Question: I don't know if this is possible, but the client is adamant. He wants his navigation bar contents to be aligned along a "Fibonacci Spiral".
This thing:

I don't even think the CSS3 rotation aspect is functional in any browser currently, and I have no clue if any of the scripting languages would allow me even the faintest of possibilities to create a custom, curving track to force objects to follow instead of the standard (and pretty much only) horizontal and vertical alignment methods. However, I truly do embrace a good challenge. Backing down without an effort is hardly doing a good job.
If any of you know any possibility even of the greatest magnitude in how I might achieve this effect, I would be amazed. THank you for your time! If you think this is truly impossible to achieve in a current web browser, say so!
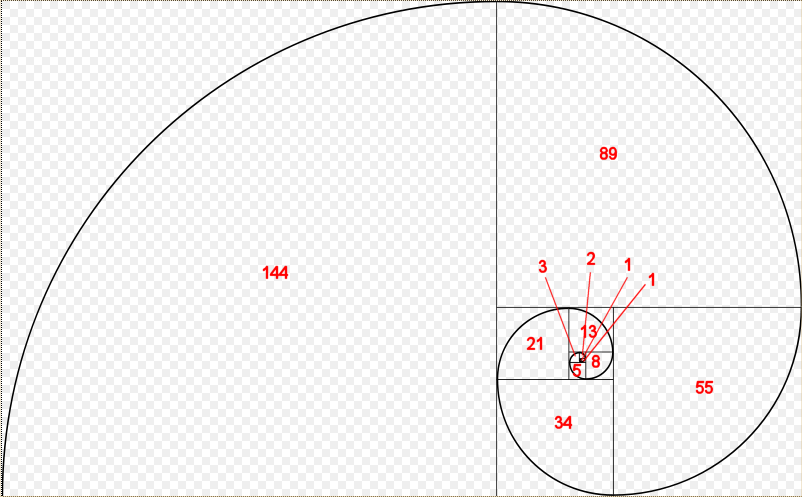
Answer: Interesting idea anyways. Hope you can make your client happy.
I thought i might chip in with something.
Found a jQuery-plugin that bends text along a curve:
<URL>
Perhaps one could make a layout of square divs of diminishing size and specify a curve for each one?
Possible div-layout if you turn it around: <URL>
The plugin specifies the curving from a radius-value and can curve upwards or downwards. It does not seem to be constructed for tilted curves, but that can perhaps be modified.
EDIT: I experimented a bit with the plugin, and i believe it certainly is possible to achieve the effect you need, albeit one does have to know trigonometry quite well (as far as i can tell) to make it function properly.
Another option, and the easiest way i can think of so far, is to make use of an old classic: Image map!
<URL>
Just photoshop a nice spiral image however you like and use image mapping to set linkable areas. This can maybe be of interest: <URL>